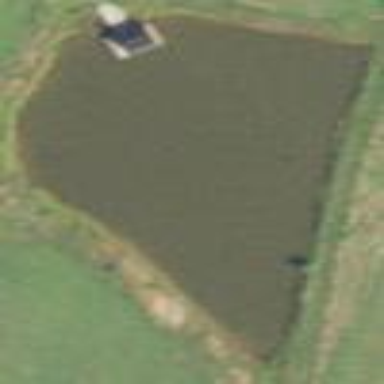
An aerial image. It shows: Peaceful pond surrounded by nature.